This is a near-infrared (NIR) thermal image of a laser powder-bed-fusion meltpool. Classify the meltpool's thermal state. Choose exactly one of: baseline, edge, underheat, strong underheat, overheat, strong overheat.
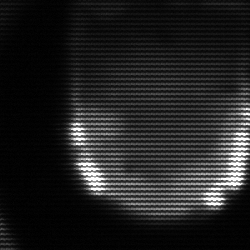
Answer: edge